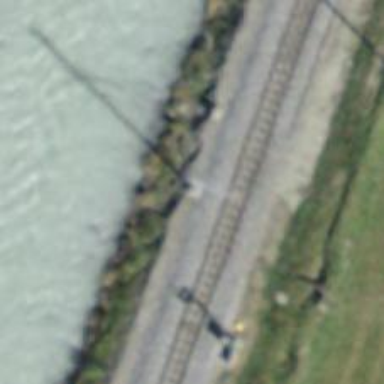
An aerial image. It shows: Catenary mast for power lines.